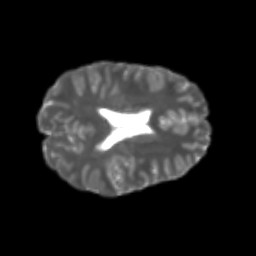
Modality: T2w
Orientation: axial
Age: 24
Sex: female
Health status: healthy
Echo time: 0.074 s